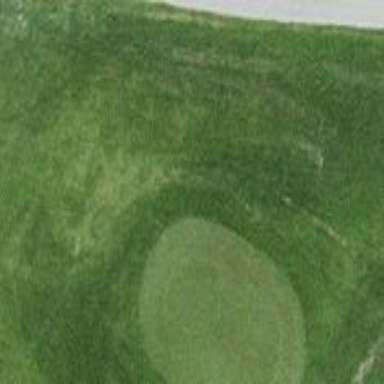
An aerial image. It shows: Golf tee.